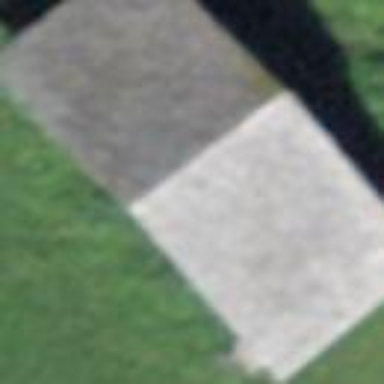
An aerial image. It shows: Rural barn.